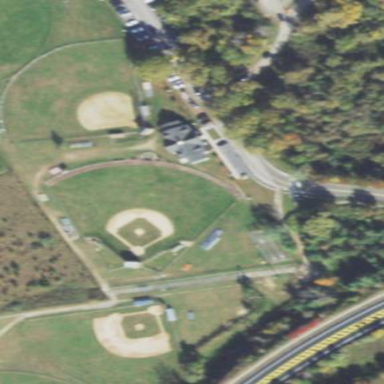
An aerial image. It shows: Baseball pitch for leisure land.